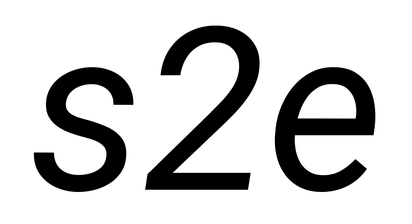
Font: Roboto-Italic_Italic